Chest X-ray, PA view. Patient: 18 years old, sex F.
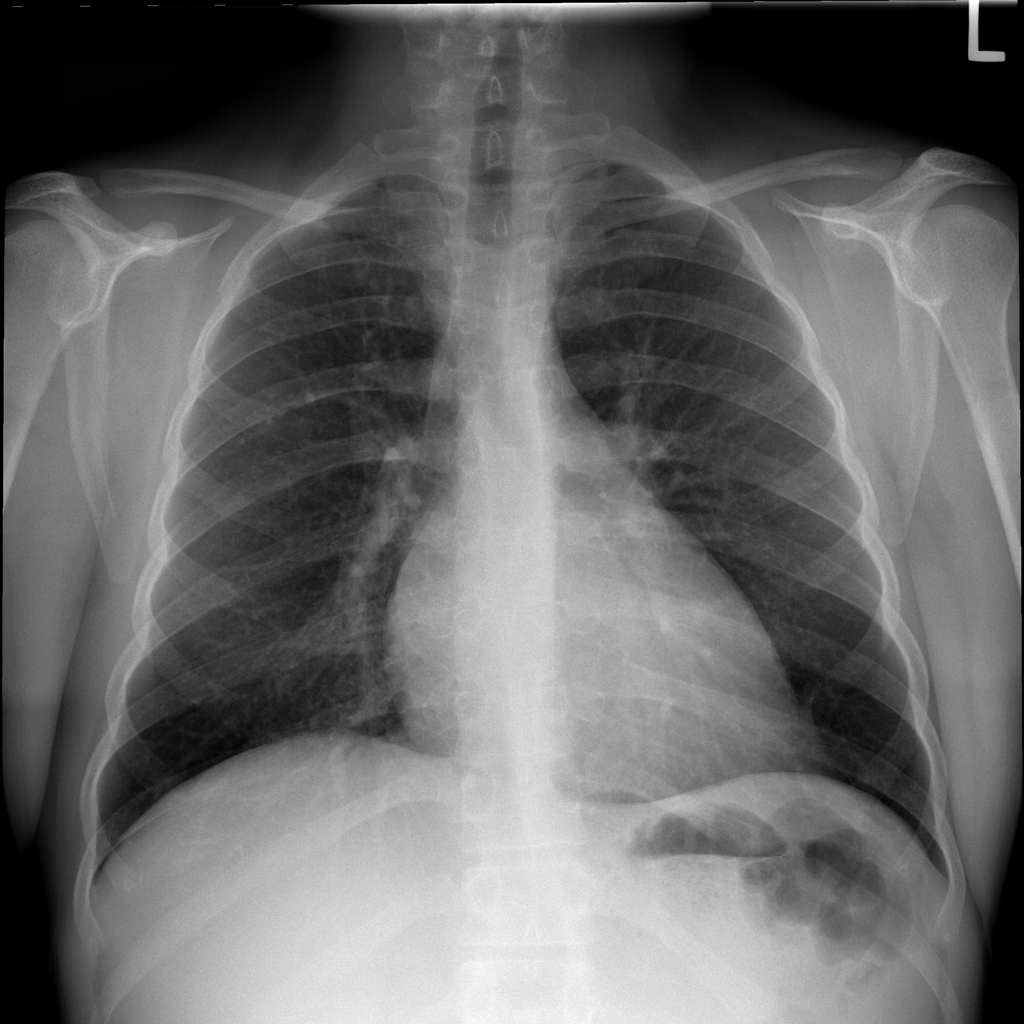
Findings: No Finding